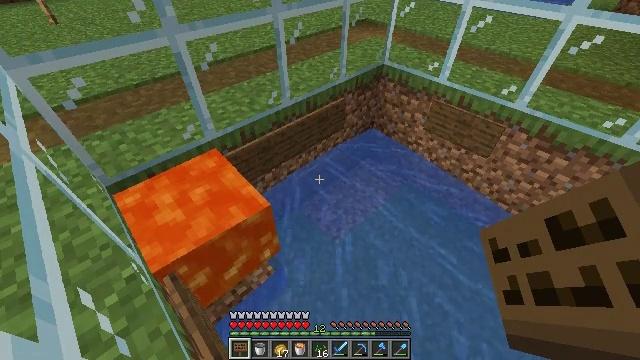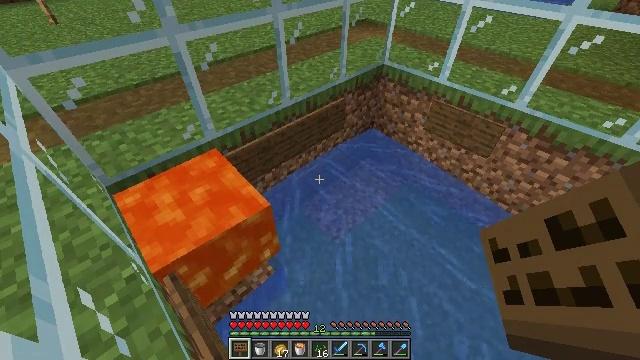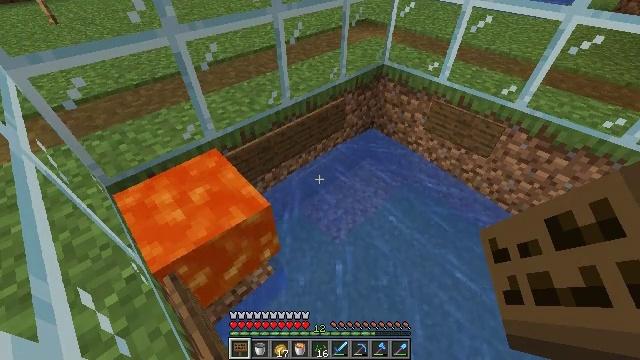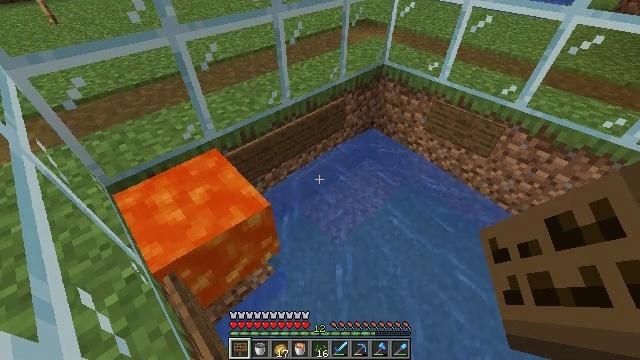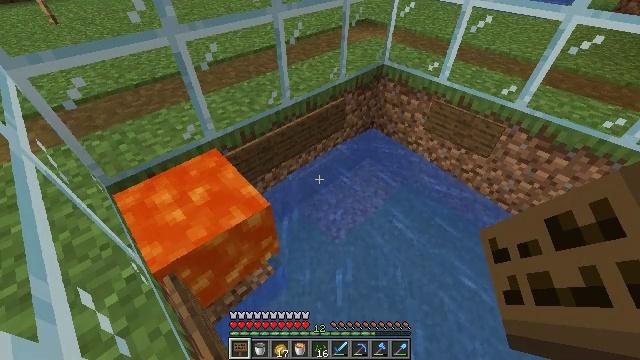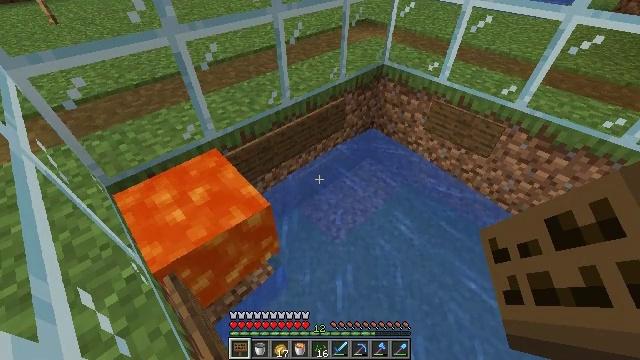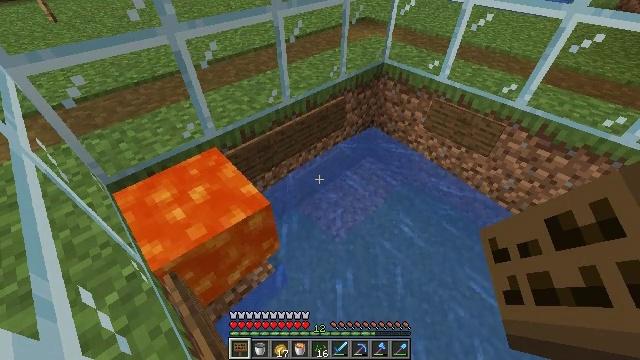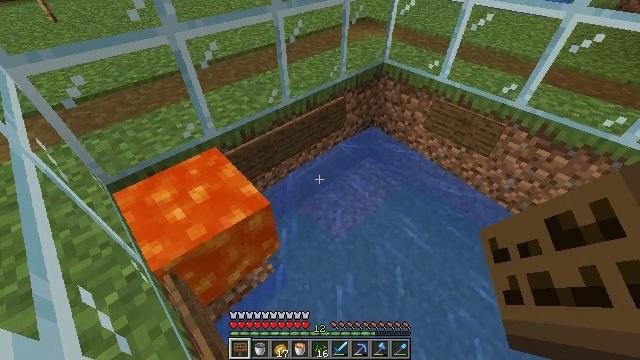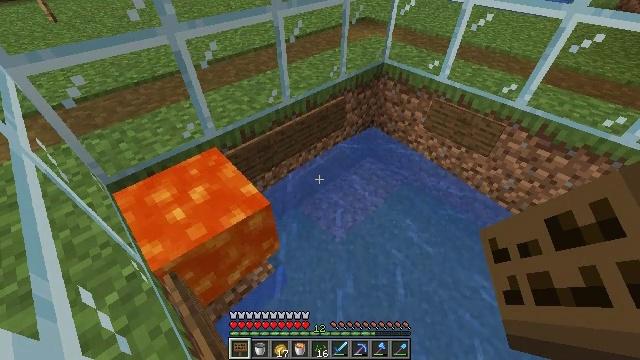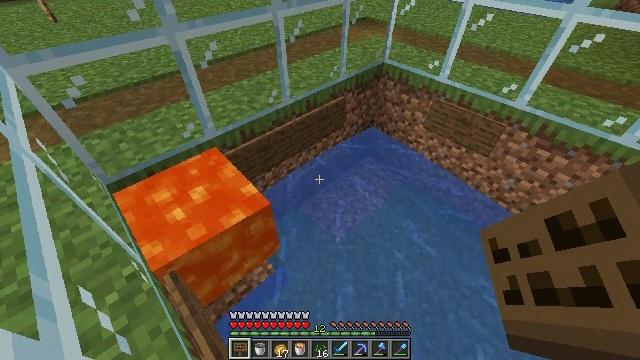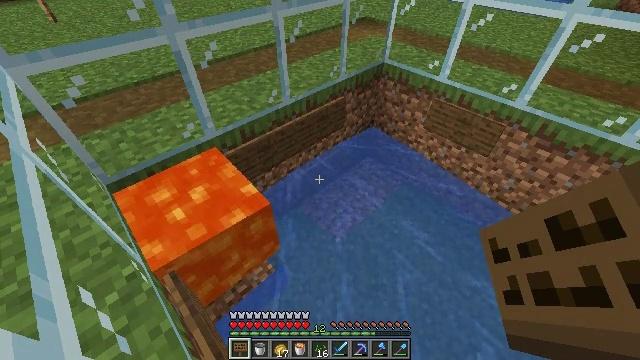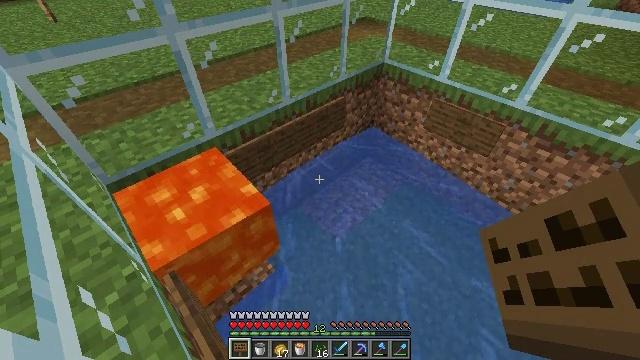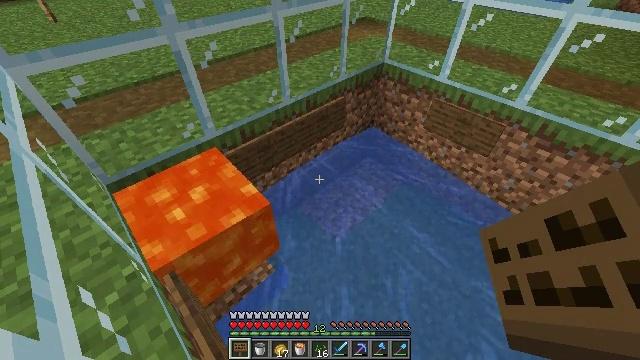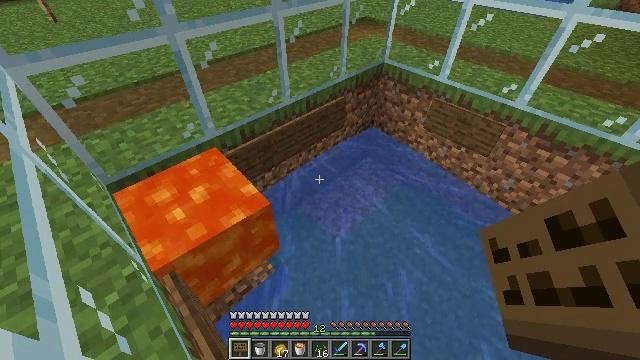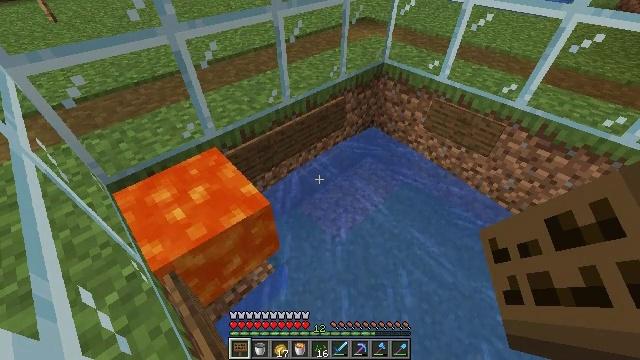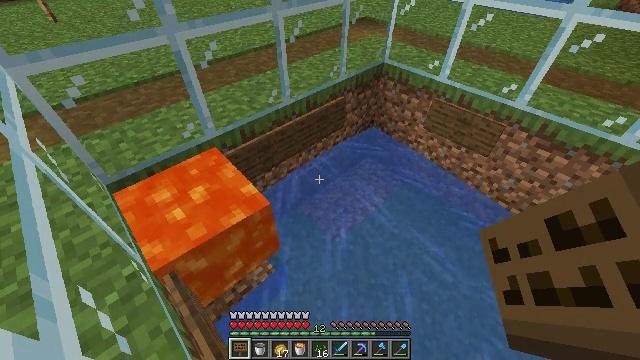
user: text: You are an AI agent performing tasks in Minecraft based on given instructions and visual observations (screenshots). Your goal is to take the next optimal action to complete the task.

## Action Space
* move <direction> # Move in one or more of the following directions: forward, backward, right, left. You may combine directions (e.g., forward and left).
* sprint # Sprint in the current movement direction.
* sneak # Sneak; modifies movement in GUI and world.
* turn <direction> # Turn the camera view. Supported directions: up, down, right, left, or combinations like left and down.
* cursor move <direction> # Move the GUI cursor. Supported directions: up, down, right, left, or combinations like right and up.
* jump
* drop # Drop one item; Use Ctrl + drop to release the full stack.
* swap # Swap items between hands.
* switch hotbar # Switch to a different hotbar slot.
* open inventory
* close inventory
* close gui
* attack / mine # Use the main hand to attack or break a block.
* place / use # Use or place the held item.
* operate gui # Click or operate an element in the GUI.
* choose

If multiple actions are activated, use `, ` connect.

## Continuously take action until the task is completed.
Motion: motion action
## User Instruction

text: Destroy the spruce wall sign to recycle it.
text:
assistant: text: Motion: no_op
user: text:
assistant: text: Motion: no_op
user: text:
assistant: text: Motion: no_op
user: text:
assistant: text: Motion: no_op
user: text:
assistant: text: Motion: no_op
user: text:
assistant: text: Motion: no_op
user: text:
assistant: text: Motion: no_op
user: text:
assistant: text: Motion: no_op
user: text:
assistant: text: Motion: no_op
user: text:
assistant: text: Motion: no_op
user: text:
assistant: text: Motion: no_op
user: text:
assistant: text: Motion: no_op
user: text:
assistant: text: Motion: no_op
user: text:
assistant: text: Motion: no_op
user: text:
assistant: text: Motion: no_op
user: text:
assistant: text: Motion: no_op
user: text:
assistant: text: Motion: no_op
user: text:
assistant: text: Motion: no_op
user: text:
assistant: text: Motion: no_op
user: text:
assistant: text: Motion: no_op
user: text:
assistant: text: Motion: no_op
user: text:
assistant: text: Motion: no_op
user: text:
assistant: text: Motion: no_op
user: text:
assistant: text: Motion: no_op
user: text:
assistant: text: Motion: no_op
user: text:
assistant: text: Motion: no_op
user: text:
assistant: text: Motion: no_op
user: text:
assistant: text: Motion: no_op
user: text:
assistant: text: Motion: no_op
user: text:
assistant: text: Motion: no_op